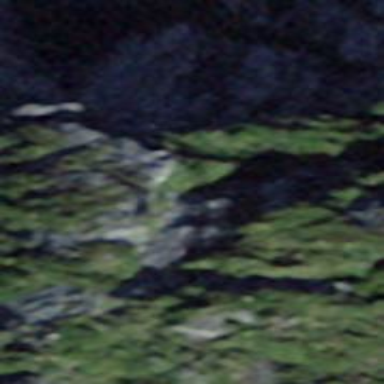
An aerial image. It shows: Cliff in nature.